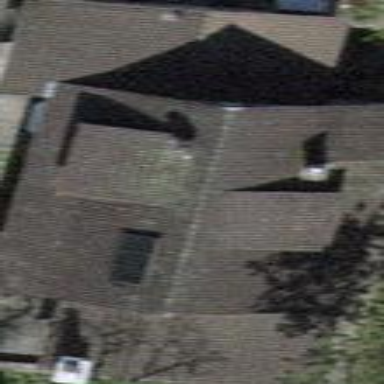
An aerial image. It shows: Building with tile roof.